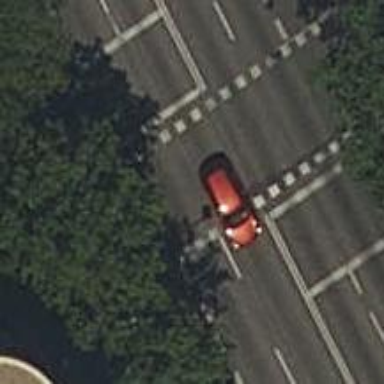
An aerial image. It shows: Crossing with traffic signals.